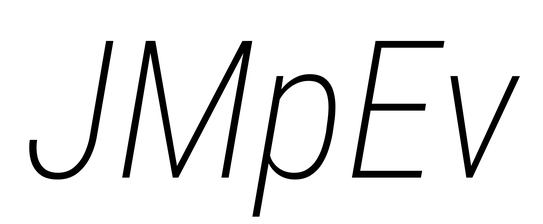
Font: Roboto-Italic_Condensed_ExtraLight_Italic